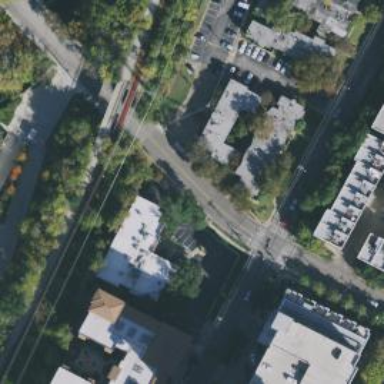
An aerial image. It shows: Tertiary road with separate sidewalks.